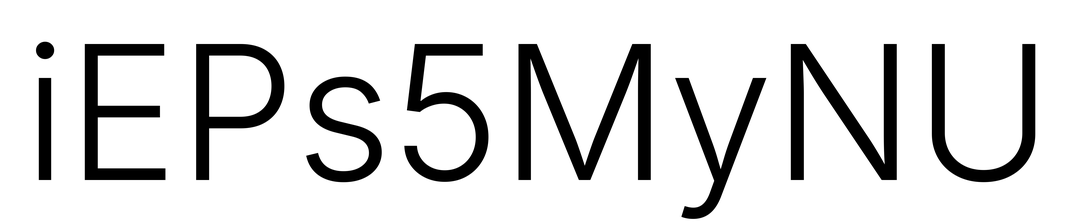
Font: Inter_Light